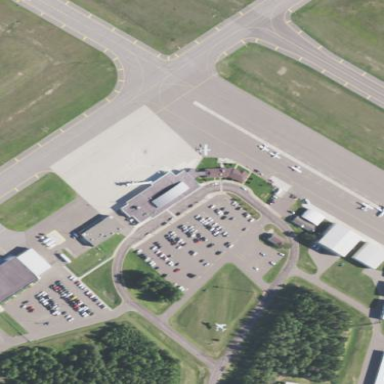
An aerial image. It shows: Apron at the airport.